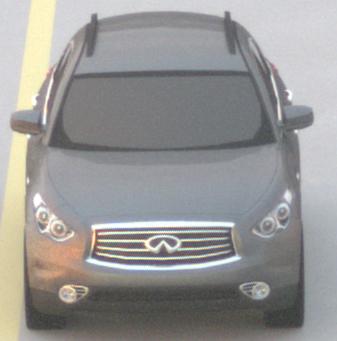
Make: Infiniti
Model: FX 37
Detailed model: FX (S51)
Model produced from: 2012/07
Model produced until: 2013/10
Doors: 5
Color: gray
Road condition: dry road
Daytime: sunrise or sunset
Contrast: medium contrast